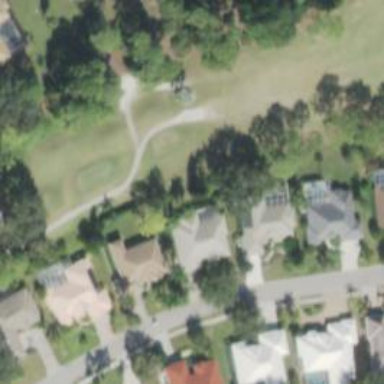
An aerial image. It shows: Golf cartpath that is also road path.